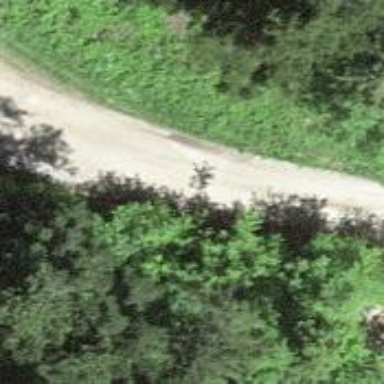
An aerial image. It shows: Gravel track with grade 2 quality.